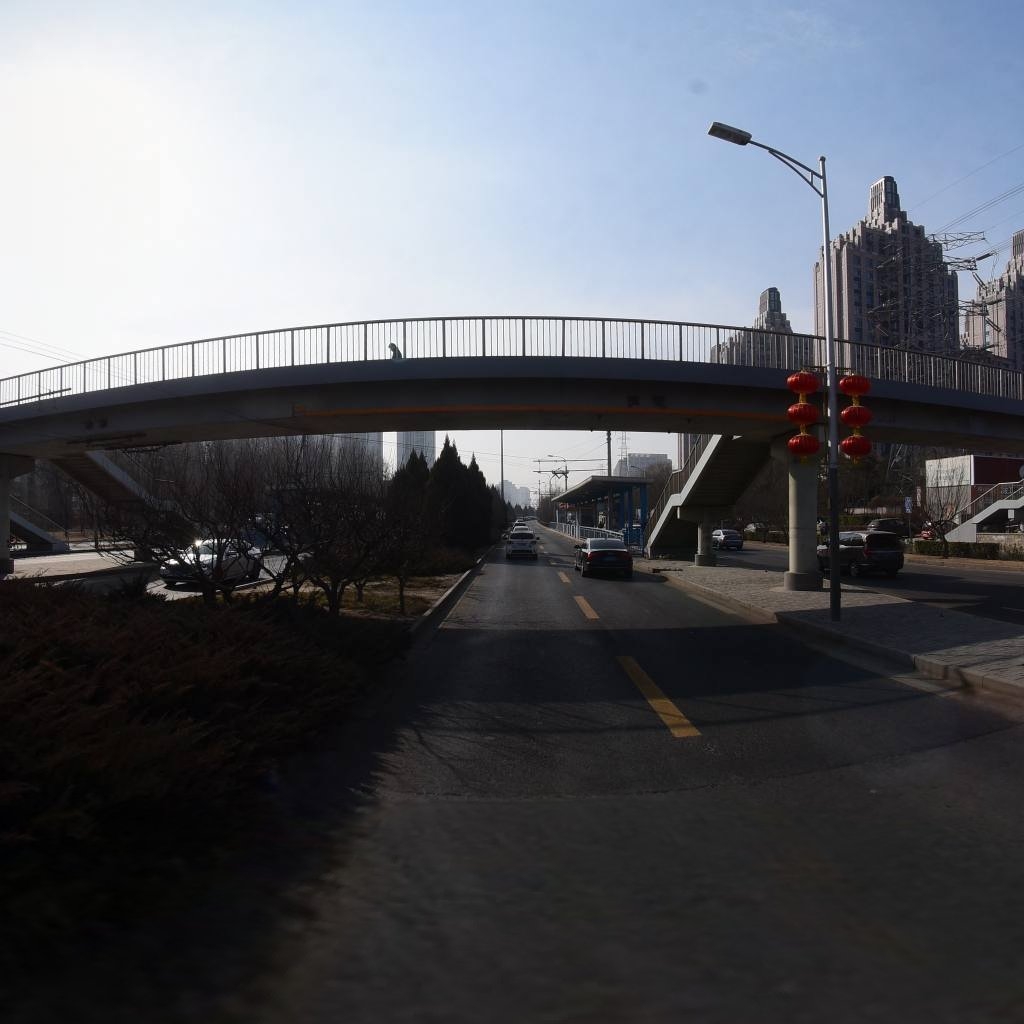
Region: Chaoyang
Road damage annotations: transverse crack